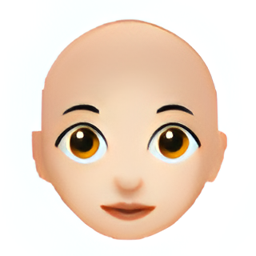
Name: woman bald light skin tone
Emoji: 👩🏻‍🦲
Group: People & Body
Sub-group: person